Question:
I am a beginner in android.I need to design my layout as given in the image(place 2 images in the 2 ends of the screen). But as per my code, its not showing as like the given image in my galaxy tablet. Please help.
My code is :
'''
<?xml version="1.0" encoding="utf-8"?>
<LinearLayout xmlns:android="http://schemas.android.com/apk/res/android"
android:layout_width="fill_parent" android:layout_height="fill_parent"
android:orientation="vertical" android:background="#FFFFFF">
<LinearLayout xmlns:android="http://schemas.android.com/apk/res/android"
android:layout_width="wrap_content" android:layout_height="wrap_content"
android:orientation="horizontal"
android:layout_marginLeft="50dp"
android:layout_marginTop="50dp">
<LinearLayout xmlns:android="http://schemas.android.com/apk/res/android"
android:layout_width="wrap_content" android:layout_height="wrap_content"
android:orientation="vertical">
<ImageView android:id="@+id/imgPicture"
android:layout_width="wrap_content"
android:layout_height="wrap_content"
android:src="@drawable/cam2"
android:onClick="@string/camera_click">
</ImageView>
<TextView android:text="Camera" android:id="@+id/TextView01"
android:textColor="#000000"
android:layout_width="wrap_content"
android:layout_height="wrap_content"></TextView>
</LinearLayout>
<LinearLayout xmlns:android="http://schemas.android.com/apk/res/android"
android:layout_width="wrap_content" android:layout_height="wrap_content"
android:orientation="vertical" android:layout_marginLeft="70dp">
<TextView android:text="" android:id="@+id/TextView015"
android:layout_width="wrap_content"
android:layout_height="wrap_content"></TextView>
<TextView android:text="" android:id="@+id/TextView06"
android:layout_width="wrap_content"
android:layout_height="wrap_content"></TextView>
</LinearLayout>
<LinearLayout xmlns:android="http://schemas.android.com/apk/res/android"
android:layout_width="wrap_content" android:layout_height="wrap_content"
android:orientation="vertical" >
<ImageView android:id="@+id/imgPicture1"
android:onClick="@string/gallery_click"
android:layout_width="wrap_content"
android:layout_height="wrap_content"
android:src="@drawable/photosgallery">
</ImageView>
<TextView android:text="Gallery" android:id="@+id/TextView02"
android:layout_marginTop="15dp"
android:layout_width="wrap_content"
android:layout_height="wrap_content"
android:textColor="#000000"
></TextView>
</LinearLayout>
</LinearLayout>
<LinearLayout xmlns:android="http://schemas.android.com/apk/res/android"
android:layout_width="wrap_content" android:layout_height="wrap_content"
android:orientation="horizontal" android:layout_marginLeft="55dp"
android:layout_marginTop="50dp">
<LinearLayout xmlns:android="http://schemas.android.com/apk/res/android"
android:layout_width="wrap_content" android:layout_height="wrap_content"
android:orientation="vertical">
<ImageView android:id="@+id/imgPicture2"
android:layout_width="wrap_content"
android:layout_height="wrap_content"
android:src="@drawable/contacts">
</ImageView>
<TextView android:text="Contacts" android:id="@+id/TextView03"
android:textColor="#000000"
android:layout_width="wrap_content"
android:layout_height="wrap_content"></TextView>
</LinearLayout>
<LinearLayout xmlns:android="http://schemas.android.com/apk/res/android"
android:layout_width="fill_parent" android:layout_height="wrap_content"
android:gravity="right"
android:layout_gravity="right"
android:orientation="vertical" android:layout_marginLeft="70dp" >
<TextView android:text="" android:id="@+id/TextView012"
android:layout_width="wrap_content"
android:layout_height="wrap_content"></TextView>
<TextView android:text="" android:id="@+id/TextView013"
android:layout_width="wrap_content"
android:layout_height="wrap_content"></TextView>
</LinearLayout>
<LinearLayout xmlns:android="http://schemas.android.com/apk/res/android"
android:layout_width="wrap_content" android:layout_height="wrap_content"
android:layout_gravity="right"
android:orientation="vertical" >
<ImageView android:id="@+id/imgPicture3"
android:layout_width="wrap_content"
android:layout_height="wrap_content"
android:src="@drawable/process">
</ImageView>
<TextView android:text="Processed" android:id="@+id/TextView04"
android:textColor="#000000"android:layout_width="wrap_content"
android:layout_height="wrap_content"></TextView>
</LinearLayout>
</LinearLayout>
</LinearLayout>
'''
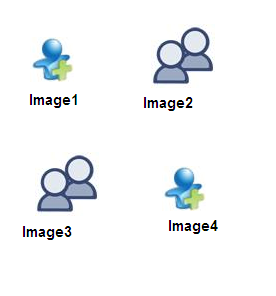
Answer: You can use a tablelayout.
'''
<TableLayout> <Tablerow> // 1st row
<LinearLayout> // with vertical Orientation
// image view 1
//textView 1
</LinearLayout> <LinearLayout> // with vertical Orientation
// image view 2
//textView 2
</LinearLayout> </Tablerow> <Tablerow> // 2nd row
<LinearLayout> // with vertical Orientation
// image view 3
//textView 3
</LinearLayout> <LinearLayout> // with vertical Orientation
// image view 4
//textView 4
</LinearLayout>
'''